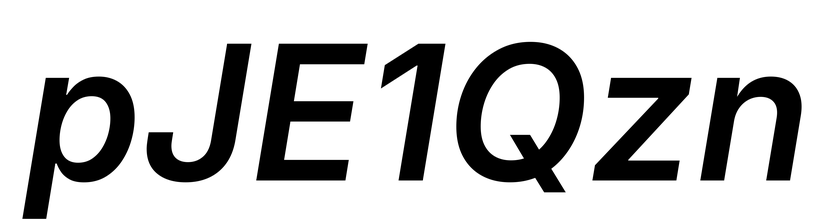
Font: Inter-Italic_SemiBold_Italic